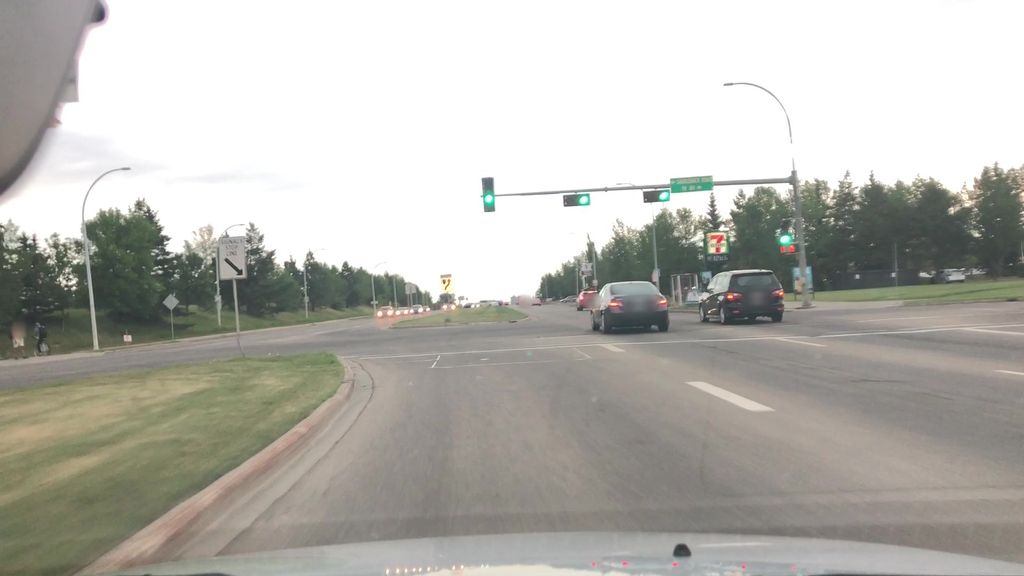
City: edmonton